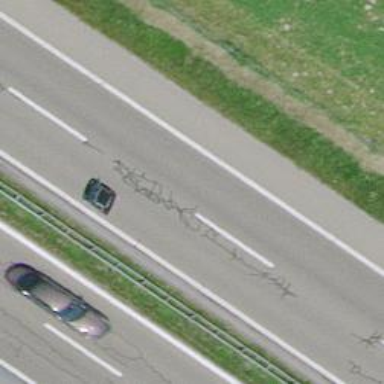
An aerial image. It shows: Asphalt motorway.